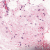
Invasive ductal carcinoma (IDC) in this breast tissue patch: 0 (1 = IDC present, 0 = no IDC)